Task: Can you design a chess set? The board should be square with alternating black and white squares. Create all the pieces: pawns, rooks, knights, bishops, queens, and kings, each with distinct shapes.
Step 1224:
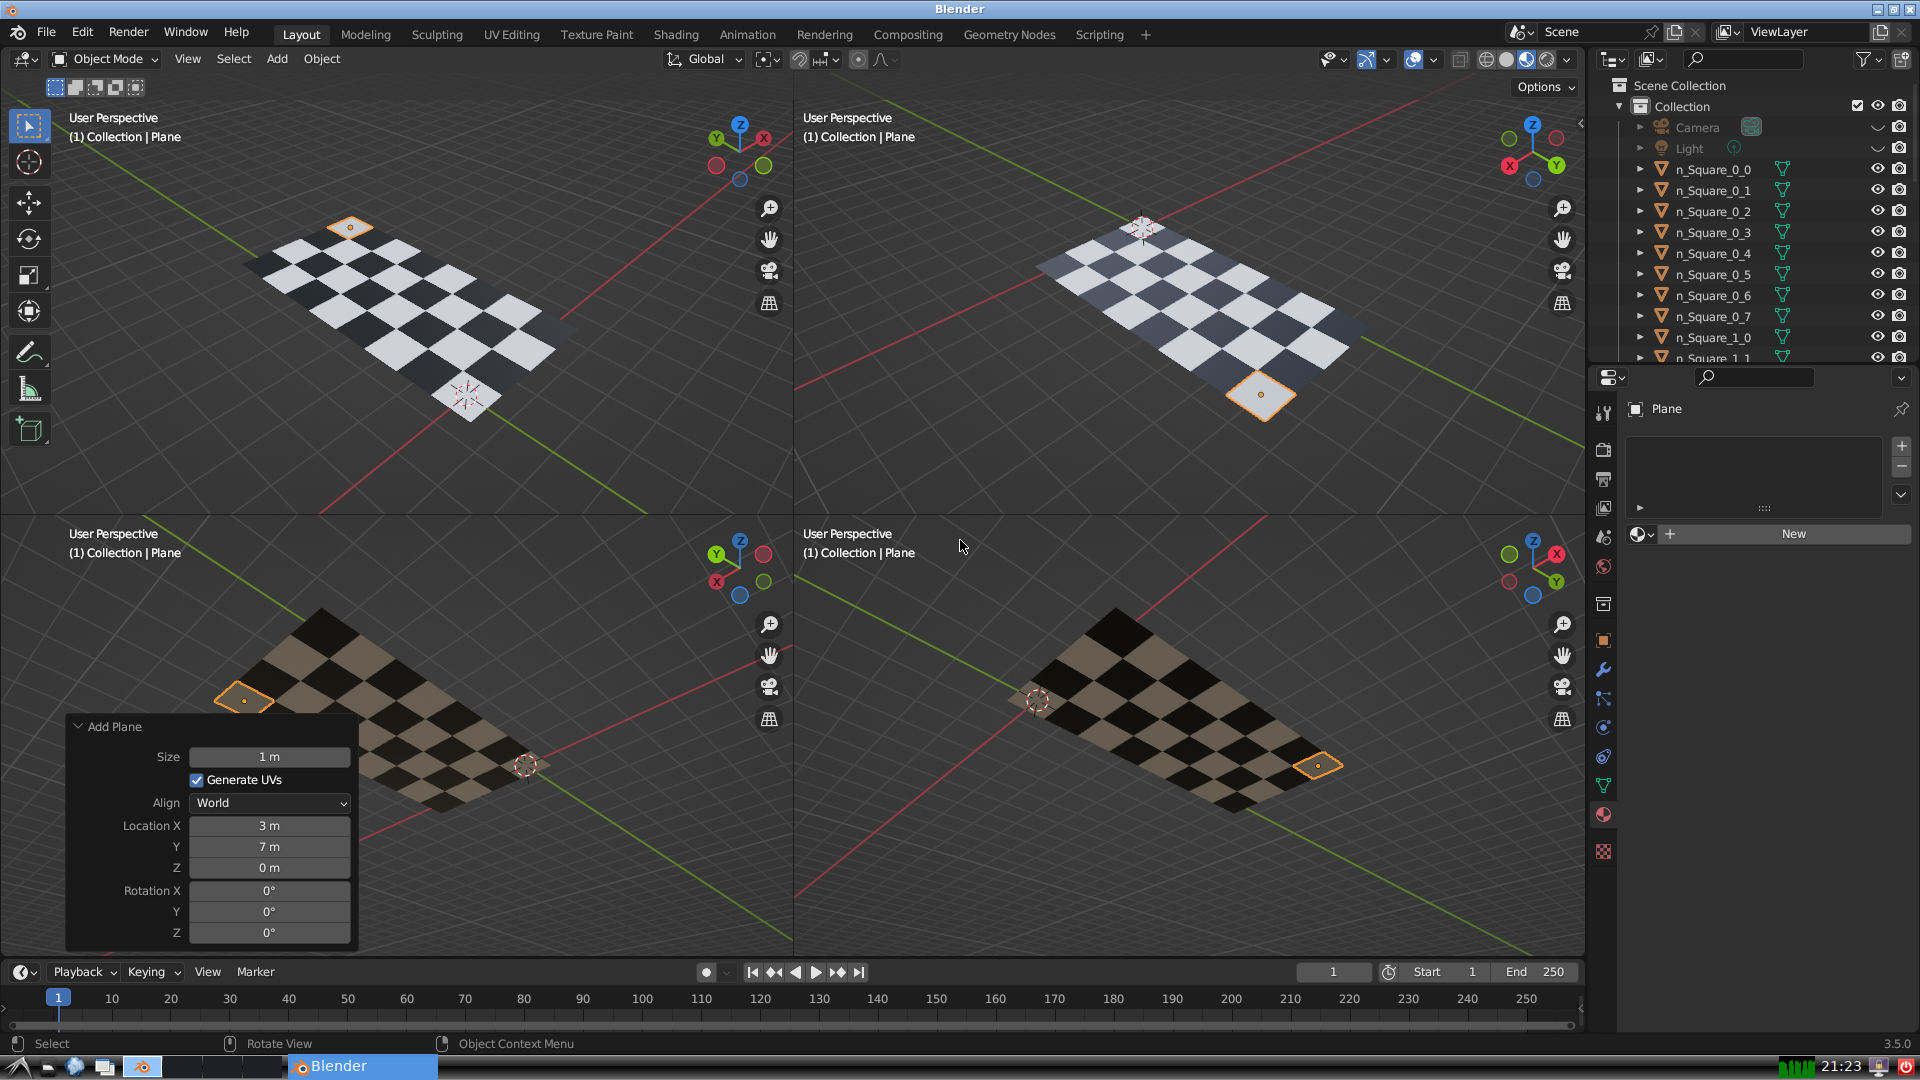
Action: {"key_press": ['Ctrl, Home']}